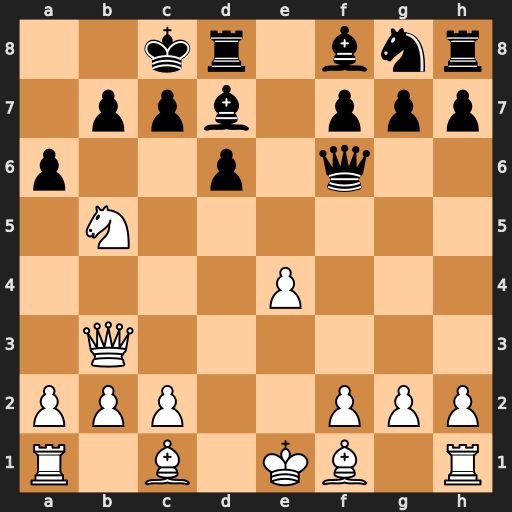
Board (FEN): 2kr1bnr/1ppb1ppp/p2p1q2/1N6/4P3/1Q6/PPP2PPP/R1B1KB1R
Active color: w
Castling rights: KQ
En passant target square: -
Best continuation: Na7+ Kb8 Bxa6